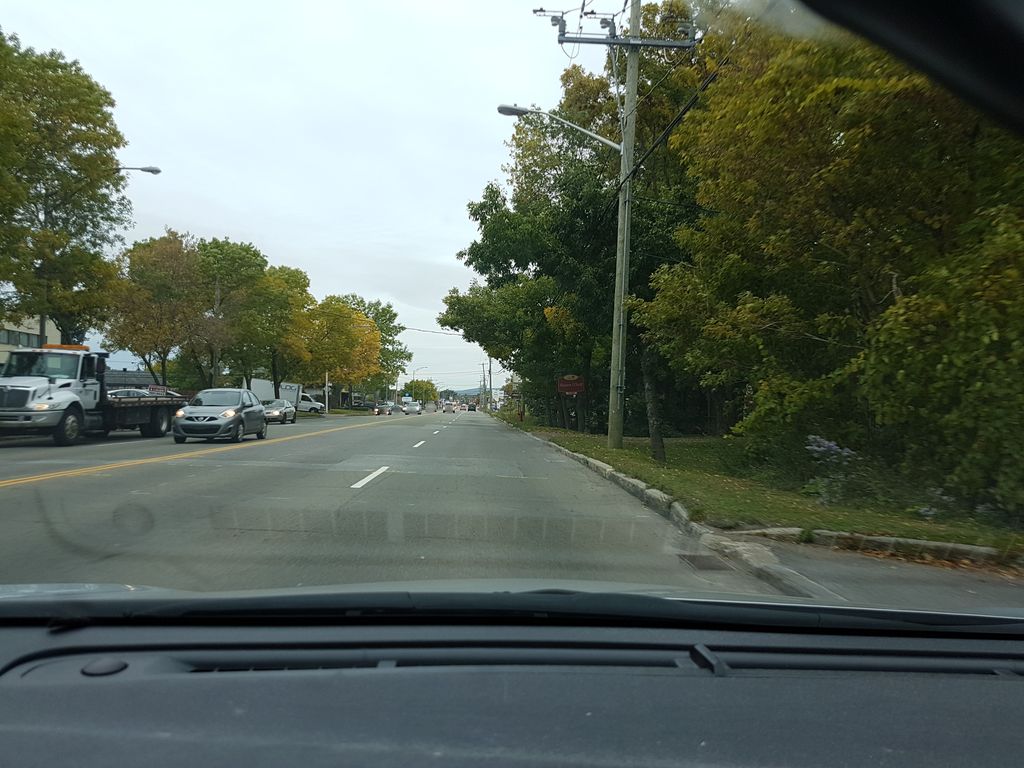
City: quebec_city